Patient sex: M
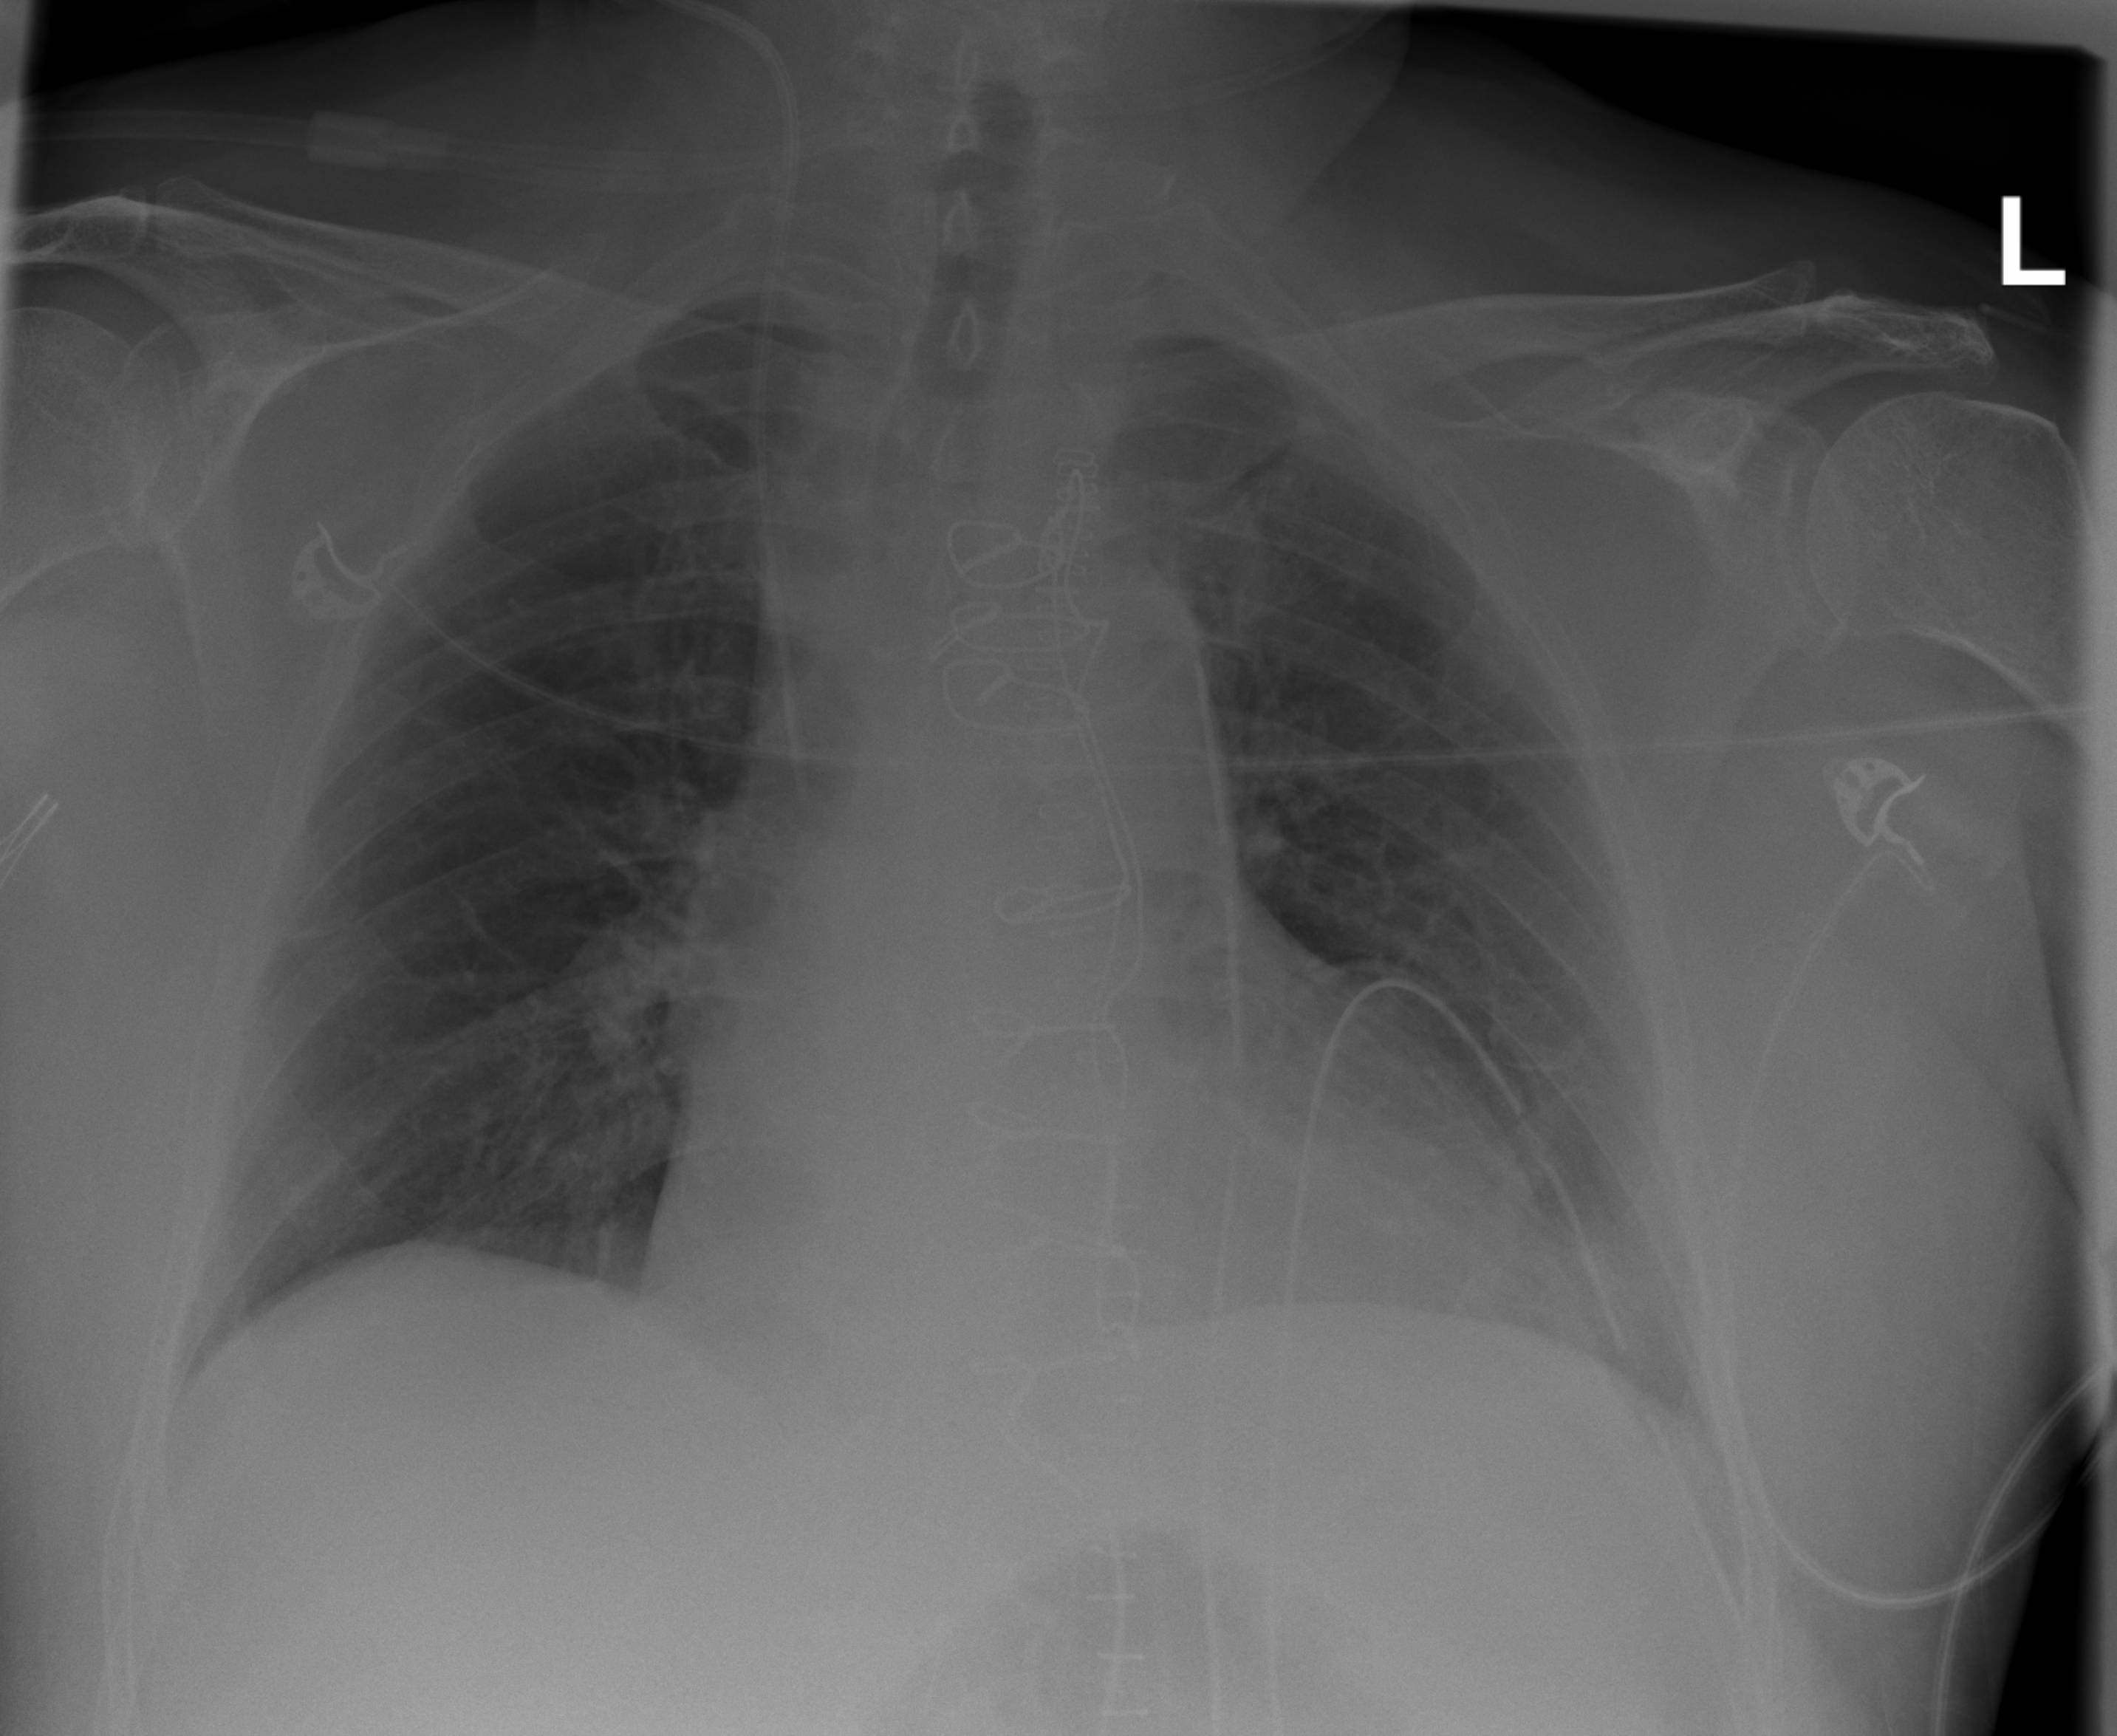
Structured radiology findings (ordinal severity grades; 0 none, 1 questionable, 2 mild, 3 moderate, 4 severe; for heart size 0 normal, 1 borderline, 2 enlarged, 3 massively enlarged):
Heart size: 1
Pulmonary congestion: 0
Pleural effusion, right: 0
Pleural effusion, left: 1
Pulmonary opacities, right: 0
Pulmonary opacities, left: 0
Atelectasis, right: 0
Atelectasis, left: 1